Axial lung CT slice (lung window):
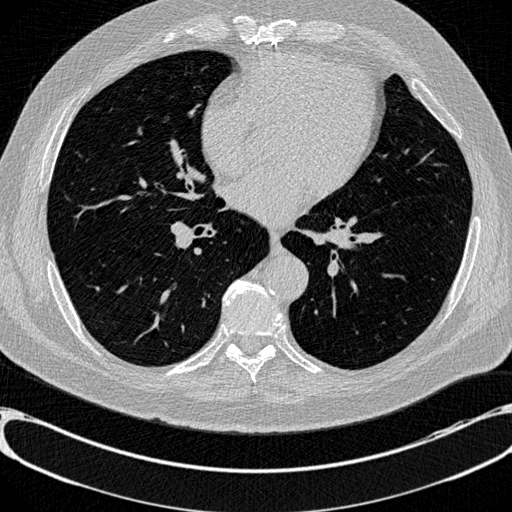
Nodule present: no